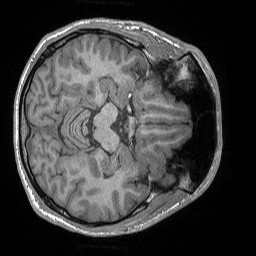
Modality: T1w
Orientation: axial
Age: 23
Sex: male
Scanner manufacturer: siemens
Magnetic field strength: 3 T
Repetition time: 1.56 s
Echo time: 0.00207 s